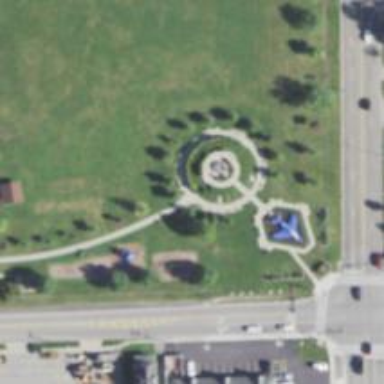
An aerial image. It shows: Sculptural memorial with historical significance.